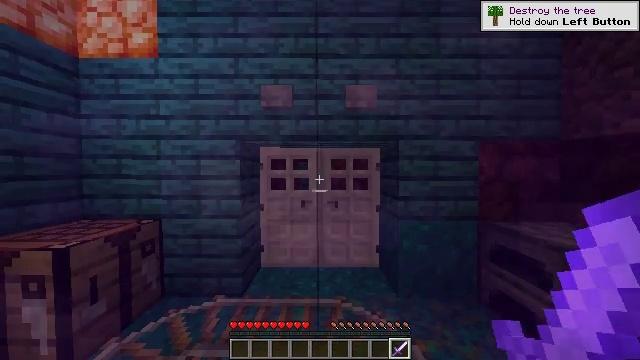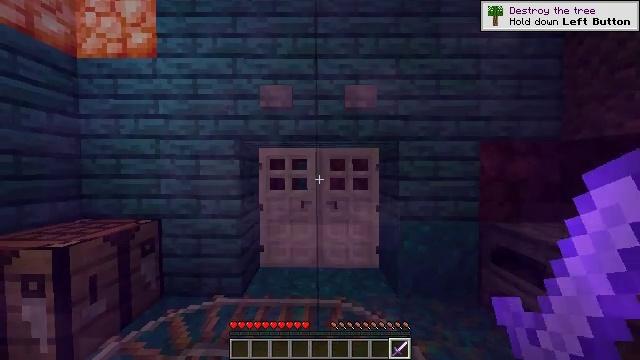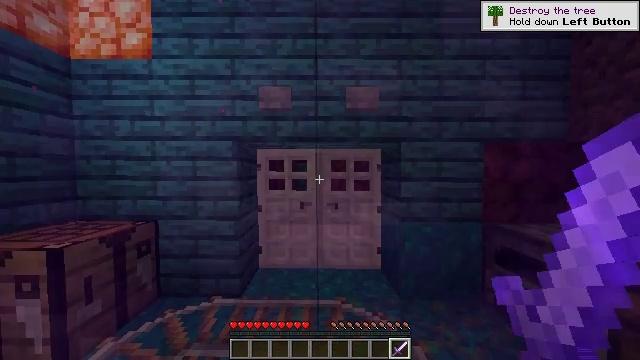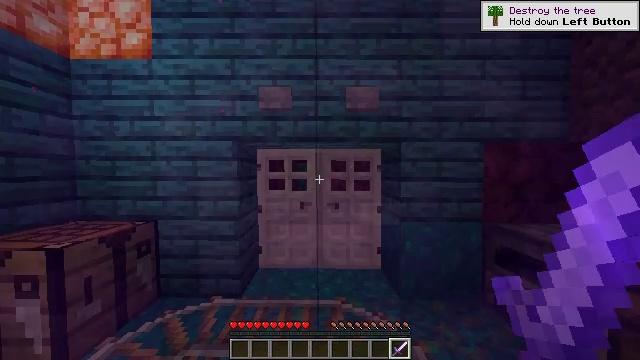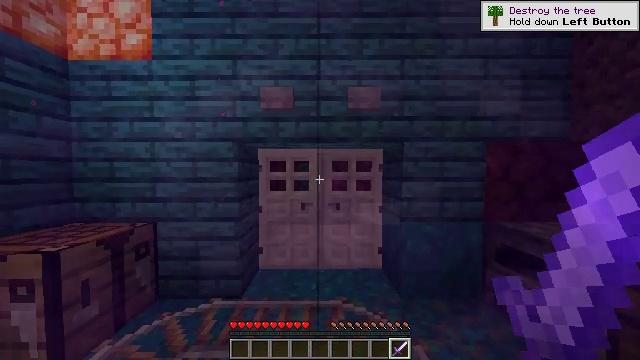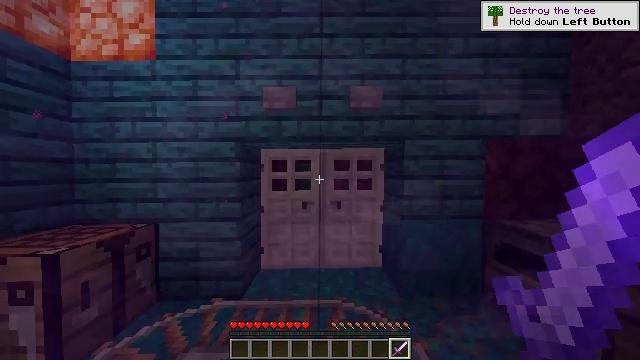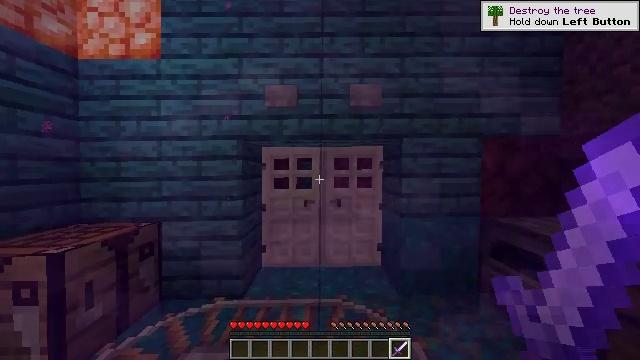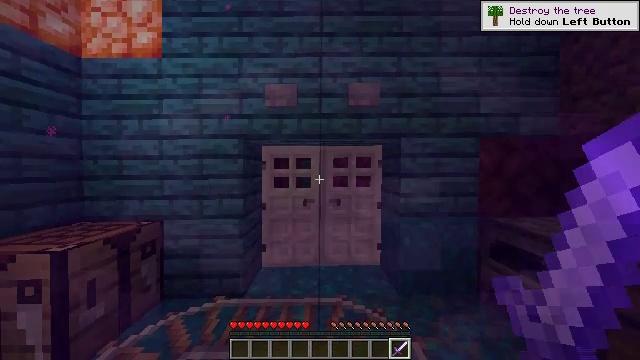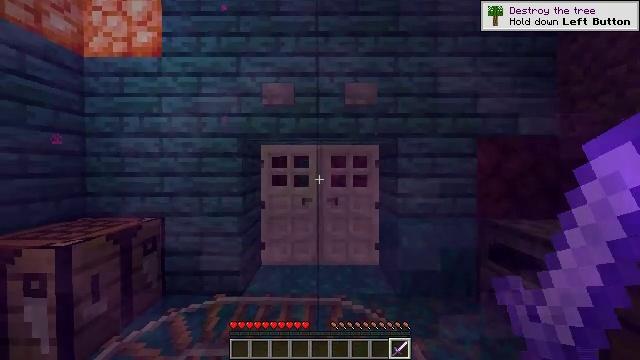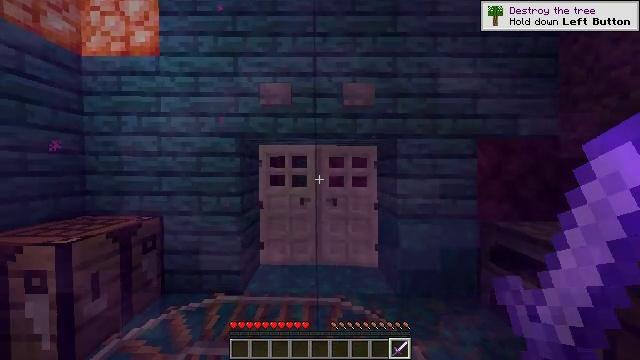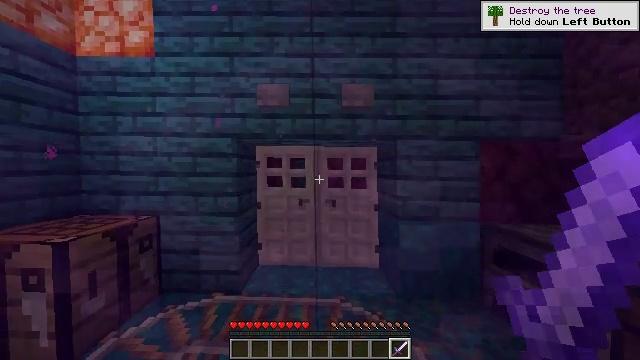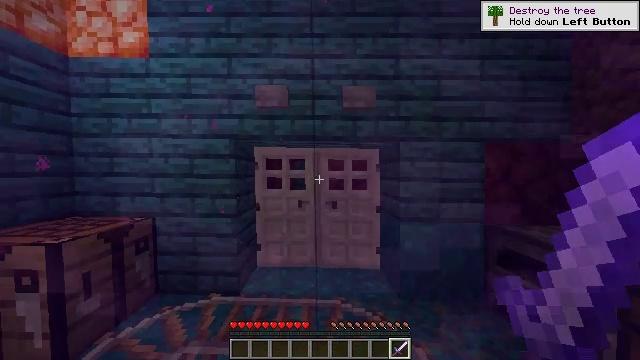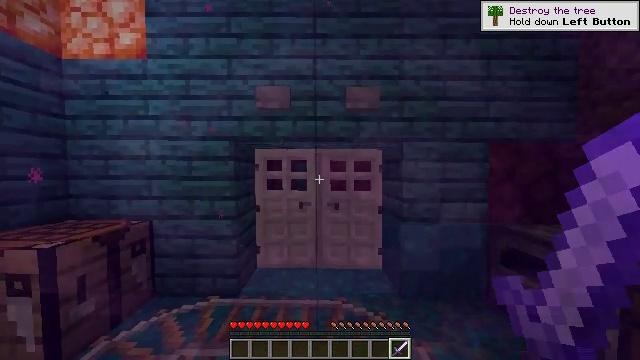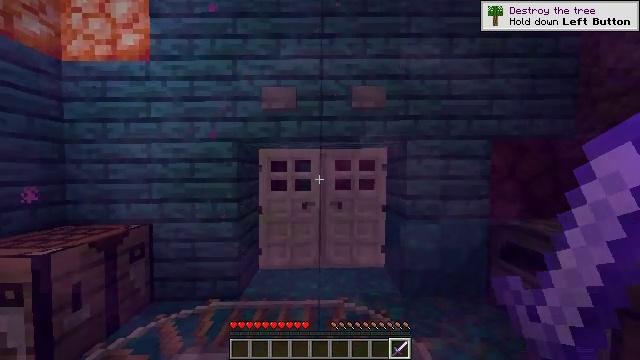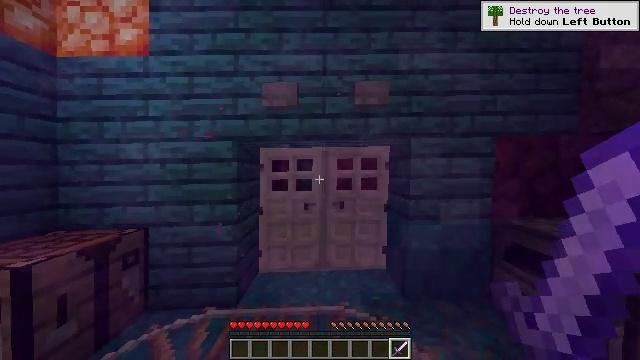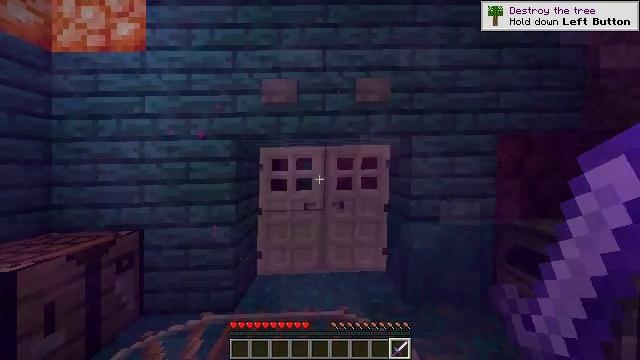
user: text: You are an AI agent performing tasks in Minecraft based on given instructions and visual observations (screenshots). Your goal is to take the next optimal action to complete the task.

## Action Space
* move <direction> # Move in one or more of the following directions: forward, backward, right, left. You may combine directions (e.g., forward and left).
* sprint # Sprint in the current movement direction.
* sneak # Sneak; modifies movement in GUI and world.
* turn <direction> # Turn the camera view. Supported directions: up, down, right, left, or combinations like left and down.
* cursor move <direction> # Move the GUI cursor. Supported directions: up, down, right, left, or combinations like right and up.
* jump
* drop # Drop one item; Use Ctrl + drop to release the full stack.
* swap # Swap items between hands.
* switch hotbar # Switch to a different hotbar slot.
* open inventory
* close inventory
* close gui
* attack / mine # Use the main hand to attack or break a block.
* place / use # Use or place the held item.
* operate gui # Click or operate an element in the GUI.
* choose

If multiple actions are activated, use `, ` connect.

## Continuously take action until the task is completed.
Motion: motion action
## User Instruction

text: Hunt the piglin.
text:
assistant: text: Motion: no_op
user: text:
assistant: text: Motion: no_op
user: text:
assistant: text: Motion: no_op
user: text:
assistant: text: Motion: no_op
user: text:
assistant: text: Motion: no_op
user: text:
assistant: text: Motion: no_op
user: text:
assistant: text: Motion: no_op
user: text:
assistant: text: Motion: no_op
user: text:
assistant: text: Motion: no_op
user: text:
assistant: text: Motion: no_op
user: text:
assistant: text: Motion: no_op
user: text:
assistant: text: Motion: no_op
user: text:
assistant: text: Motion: no_op
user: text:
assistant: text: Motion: move forward
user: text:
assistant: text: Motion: move forward
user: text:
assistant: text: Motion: move forward
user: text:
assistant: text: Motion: move forward
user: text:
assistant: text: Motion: move forward
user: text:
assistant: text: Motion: no_op
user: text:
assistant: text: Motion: no_op
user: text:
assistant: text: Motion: no_op
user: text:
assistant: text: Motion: no_op
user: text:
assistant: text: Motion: no_op
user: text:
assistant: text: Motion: no_op
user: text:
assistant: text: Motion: no_op
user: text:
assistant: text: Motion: no_op
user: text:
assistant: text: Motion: no_op
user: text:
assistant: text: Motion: no_op
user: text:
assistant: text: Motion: no_op
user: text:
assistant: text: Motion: no_op